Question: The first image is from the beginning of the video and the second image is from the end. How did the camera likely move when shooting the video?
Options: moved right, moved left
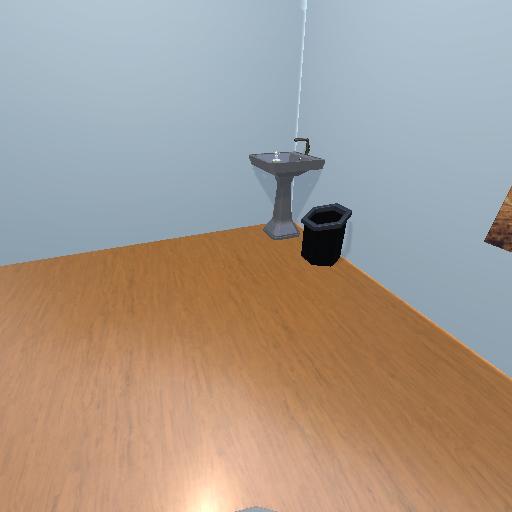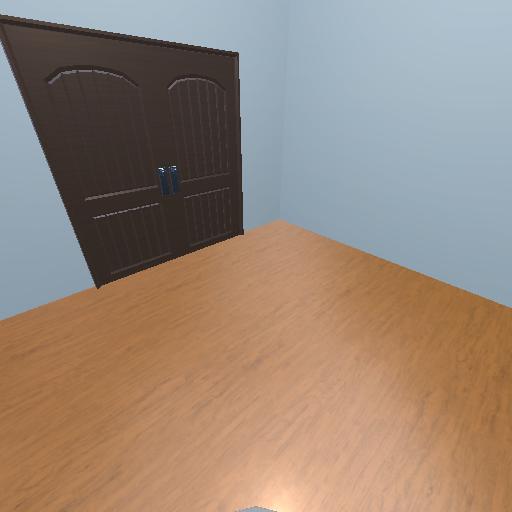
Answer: moved right